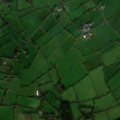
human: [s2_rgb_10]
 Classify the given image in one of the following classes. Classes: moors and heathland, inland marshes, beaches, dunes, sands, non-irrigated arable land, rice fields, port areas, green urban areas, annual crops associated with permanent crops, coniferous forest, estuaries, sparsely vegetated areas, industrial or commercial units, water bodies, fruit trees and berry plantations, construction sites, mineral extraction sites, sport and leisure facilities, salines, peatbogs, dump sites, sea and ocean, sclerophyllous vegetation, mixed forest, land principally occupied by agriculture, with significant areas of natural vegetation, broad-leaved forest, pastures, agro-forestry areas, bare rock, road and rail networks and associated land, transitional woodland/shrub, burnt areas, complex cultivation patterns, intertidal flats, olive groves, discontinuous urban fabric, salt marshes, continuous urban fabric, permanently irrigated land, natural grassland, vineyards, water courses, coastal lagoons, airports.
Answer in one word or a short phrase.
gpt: pastures